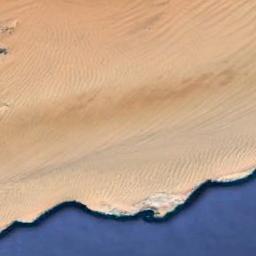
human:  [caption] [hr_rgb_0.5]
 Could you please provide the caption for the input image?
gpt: The desert with yellow sand and many sand ripples is next to the desert .

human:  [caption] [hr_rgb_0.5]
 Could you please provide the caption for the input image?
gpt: This is a desert mixed with brown and yellow with wavy stripes beside the blue lake .

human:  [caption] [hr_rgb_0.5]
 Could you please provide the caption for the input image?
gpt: There are some bare rocks in this desert .

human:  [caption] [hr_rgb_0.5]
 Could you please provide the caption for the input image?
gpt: The yellow desert is next to the water .

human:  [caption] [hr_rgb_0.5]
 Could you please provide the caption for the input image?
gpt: A yellow sandy desert beside a blue lake .